Question: I'm having some issues adding dependencies to my 'build.gradle' in Android Studio.
Every time I click on the "Refresh all Gradle Projects" after changing the build.gradle, my project gets wiped:

Oddly, the files still exist on disk, but I can no longer build or make any code changes. Restarting Android Studio has no effect.
Am I doing something wrong? Is anybody else experiencing the same issue?
Using the latest Android Studio 0.3.1, a blank project and in-built Gradle wrapper.
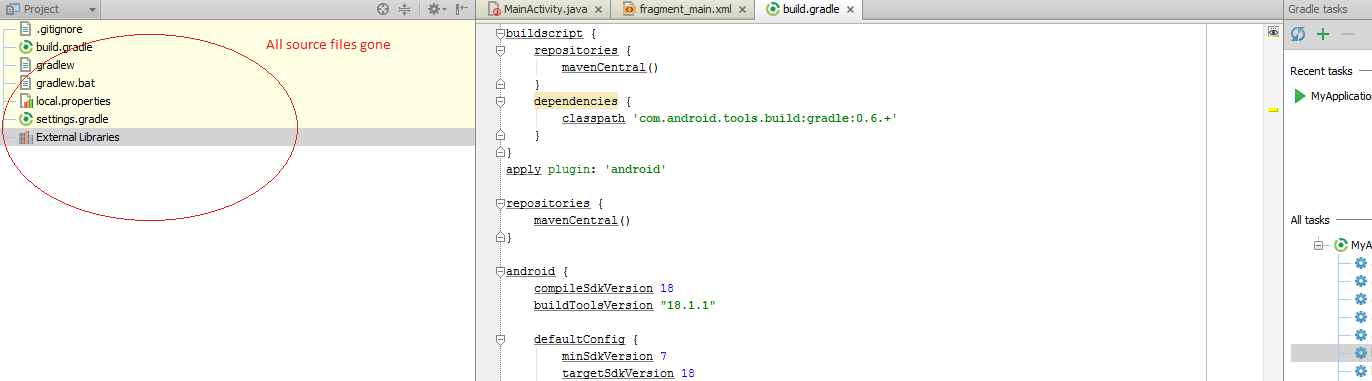
Answer: I was facing similar one, when pointed wrong 'build.gradle' file when importing project to intellij. You should point the root folder to import. The one with 'settings.gradle' which contains 'include:app' line.
Re-import project, pointing 'MyProject' folder instead of 'build.gradle' file directly.
'''
MyProject/
+ app/
+ libraries/
+ lib1/
+ lib2/
'''